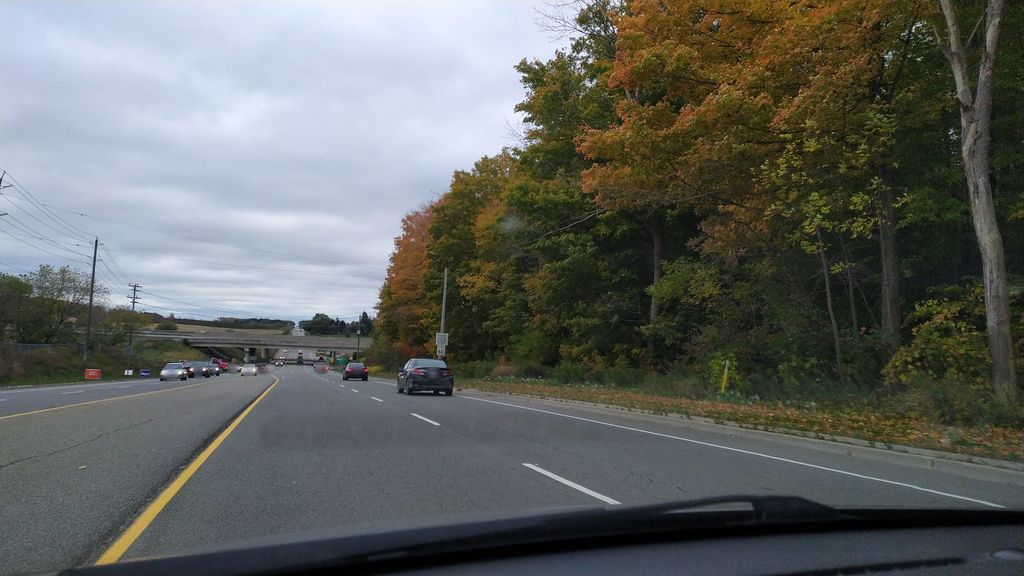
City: kitchener-waterloo